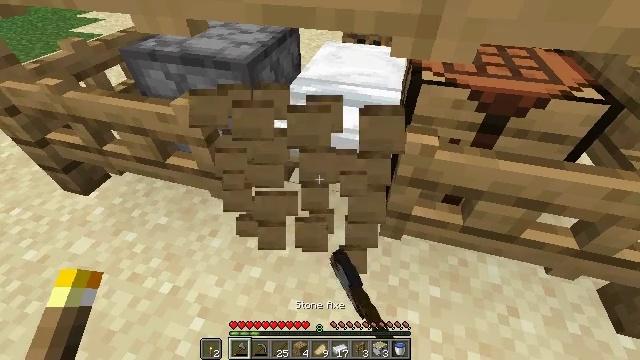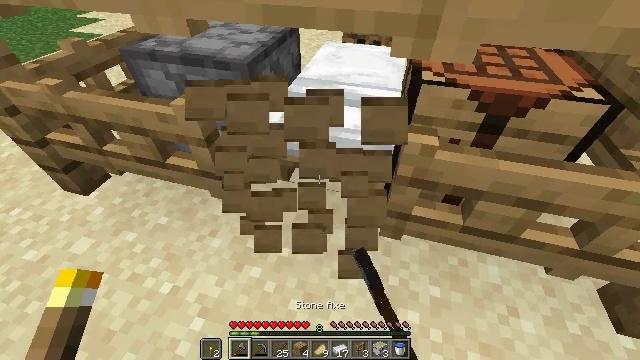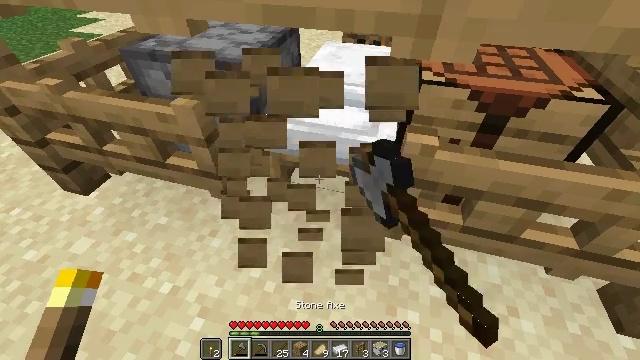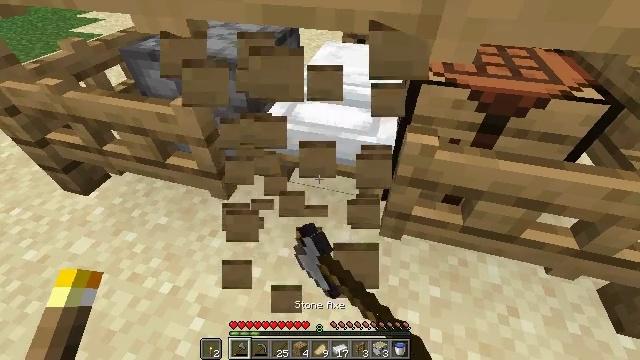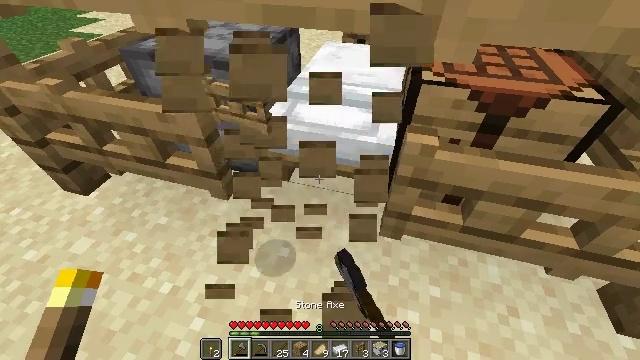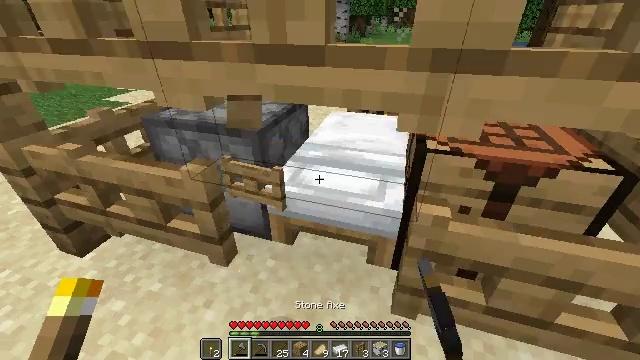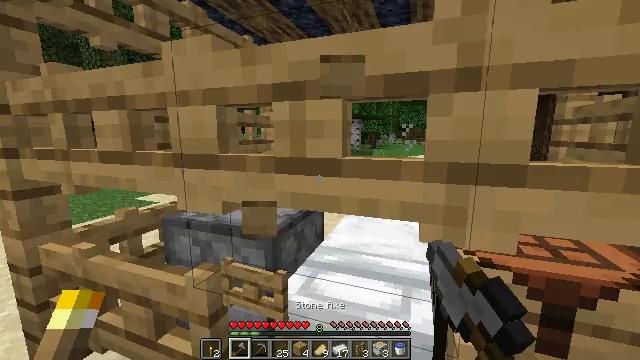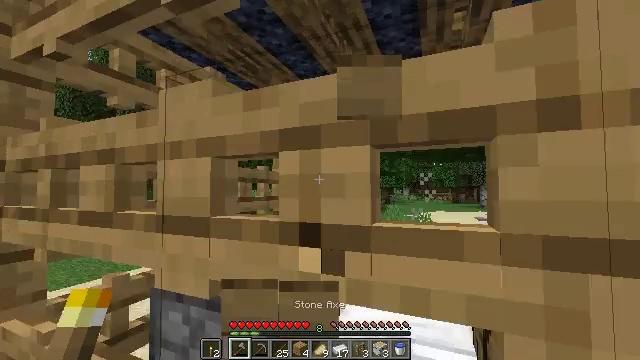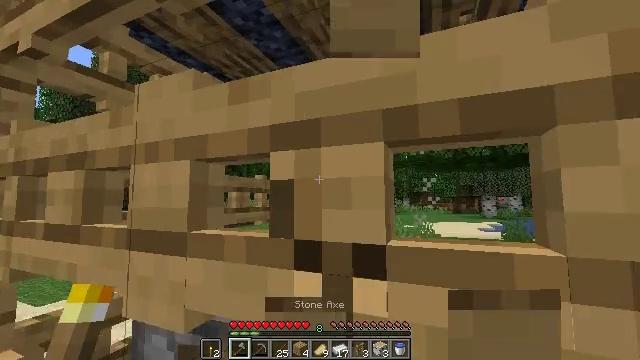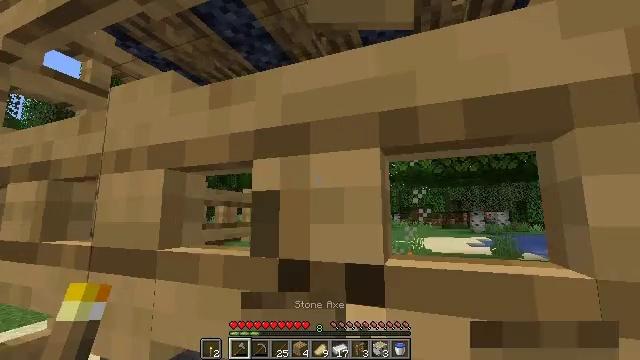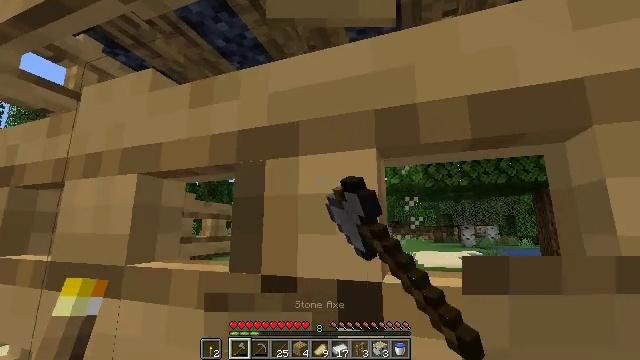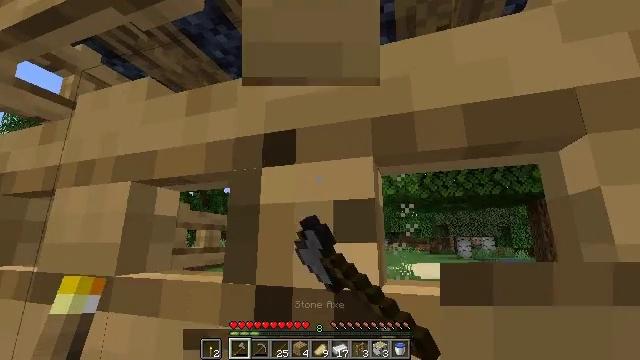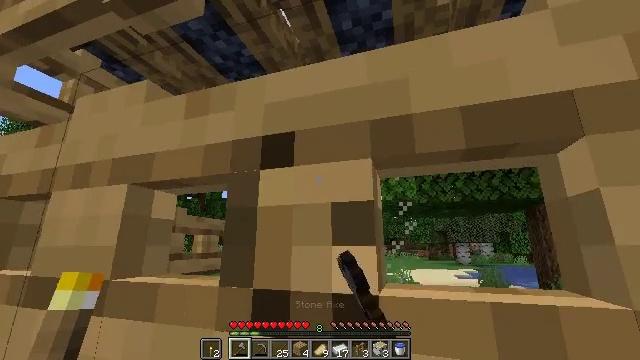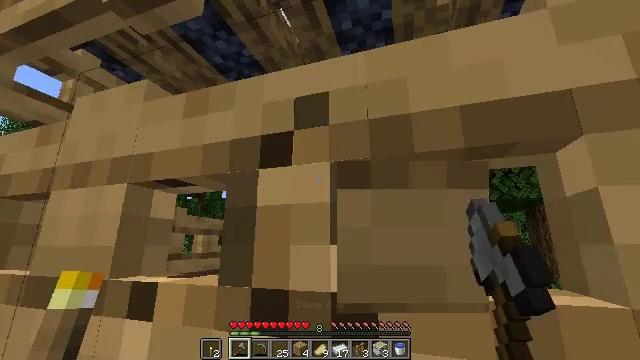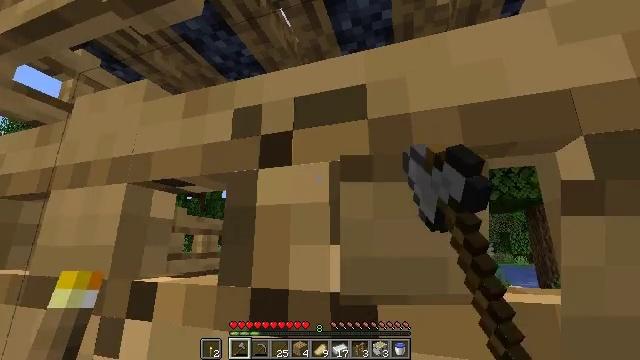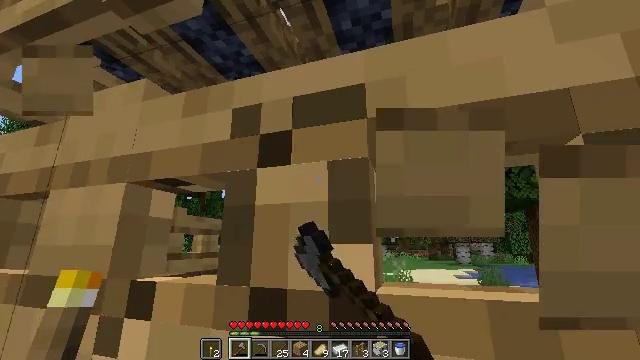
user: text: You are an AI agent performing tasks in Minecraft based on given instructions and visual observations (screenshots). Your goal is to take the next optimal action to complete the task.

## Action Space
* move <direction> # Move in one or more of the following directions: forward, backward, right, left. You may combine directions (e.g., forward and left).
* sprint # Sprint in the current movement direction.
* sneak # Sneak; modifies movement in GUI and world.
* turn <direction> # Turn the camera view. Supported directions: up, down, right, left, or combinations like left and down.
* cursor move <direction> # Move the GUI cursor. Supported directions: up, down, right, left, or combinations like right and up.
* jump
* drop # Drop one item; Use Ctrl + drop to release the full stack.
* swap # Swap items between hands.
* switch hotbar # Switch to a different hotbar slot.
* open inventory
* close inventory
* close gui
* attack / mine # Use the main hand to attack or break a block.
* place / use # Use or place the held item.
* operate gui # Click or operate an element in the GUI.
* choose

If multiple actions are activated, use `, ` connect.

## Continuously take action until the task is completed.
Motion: motion action
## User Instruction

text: Recycle the oak fence gate into your inventory.
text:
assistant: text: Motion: attack / mine
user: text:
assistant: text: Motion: attack / mine
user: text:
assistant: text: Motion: attack / mine
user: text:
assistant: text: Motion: attack / mine
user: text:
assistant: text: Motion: move forward, turn left and up, attack / mine
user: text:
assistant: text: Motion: move forward, turn left and up, attack / mine
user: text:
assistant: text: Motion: move forward, turn left and up, attack / mine
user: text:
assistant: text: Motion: turn up, attack / mine
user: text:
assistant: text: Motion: turn right and up, attack / mine
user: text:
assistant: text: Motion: turn right and up, attack / mine
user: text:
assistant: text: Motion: turn up, attack / mine
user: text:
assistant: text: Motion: turn up, attack / mine
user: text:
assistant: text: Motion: attack / mine
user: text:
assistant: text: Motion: attack / mine
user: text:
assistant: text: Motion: attack / mine
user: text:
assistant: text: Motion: attack / mine
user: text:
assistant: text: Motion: attack / mine
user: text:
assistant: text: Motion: attack / mine
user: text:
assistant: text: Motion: attack / mine
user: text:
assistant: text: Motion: move forward, turn up, attack / mine
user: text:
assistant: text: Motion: move forward, turn left and up, attack / mine
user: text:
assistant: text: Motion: move forward, turn left and up, attack / mine
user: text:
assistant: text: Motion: turn right and up, attack / mine
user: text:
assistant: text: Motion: turn right and up, attack / mine
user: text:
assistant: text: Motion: turn right and up, attack / mine
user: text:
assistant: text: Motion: turn right and up, attack / mine
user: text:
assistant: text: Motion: turn right and up, attack / mine
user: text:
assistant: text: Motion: attack / mine
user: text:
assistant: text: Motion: attack / mine
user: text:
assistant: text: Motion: turn up, attack / mine